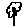
Label: flower